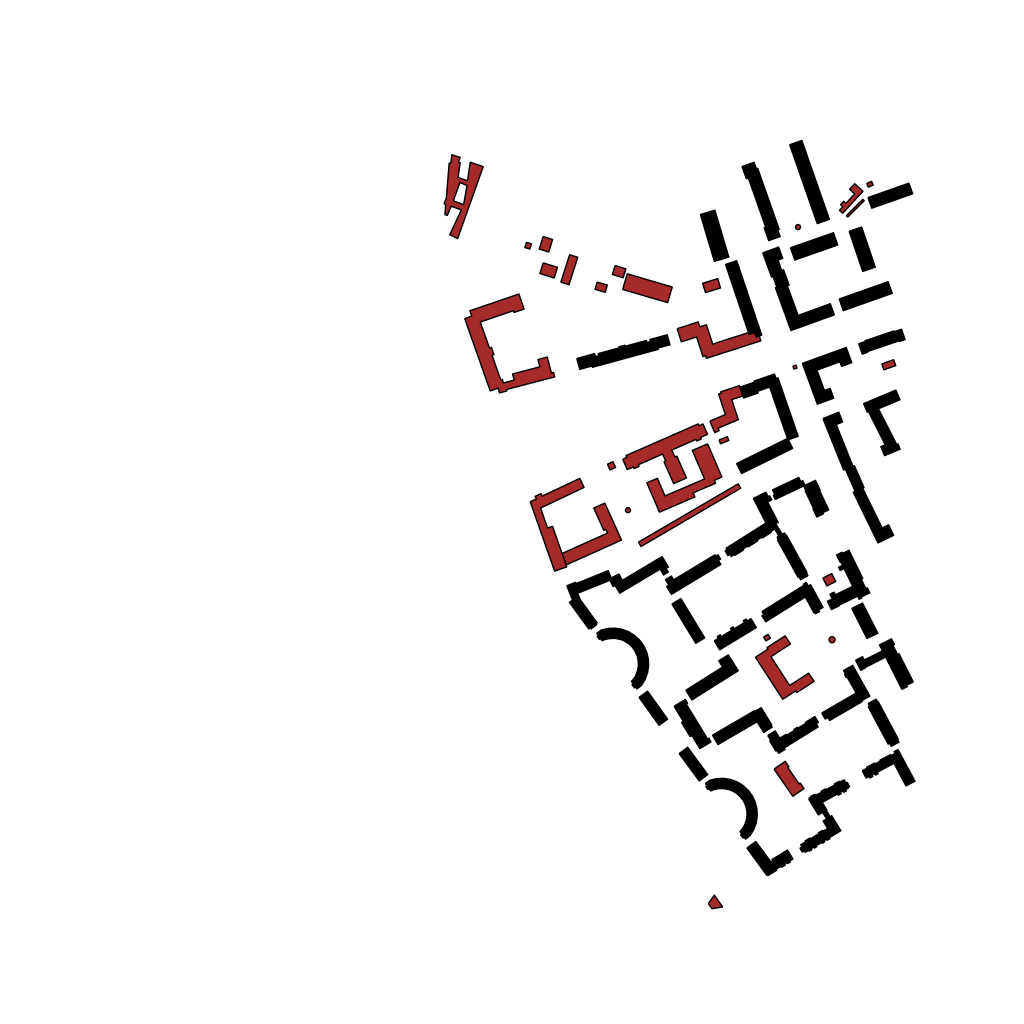
Tags: overhead vector_map, business, recreation, residential, special, soviet, individual_rise, low_rise, medium_rise, density_2, Building, Facility, 1.0 km²